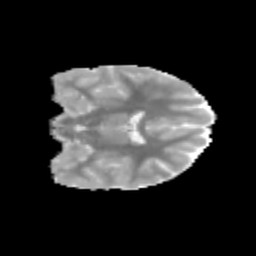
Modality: MD
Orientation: coronal
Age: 11
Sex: male
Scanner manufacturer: siemens
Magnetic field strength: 3 T
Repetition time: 3.8 s
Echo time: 0.07 s